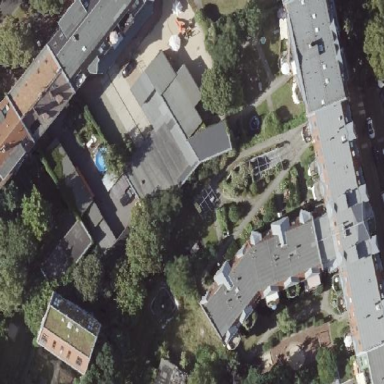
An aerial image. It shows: Unique apartment building with double saltbox roof shape.